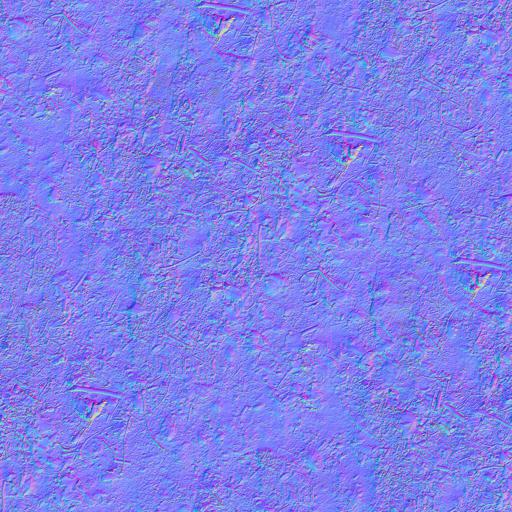
brown dirt dirty forest ground leaf leaves mud sticks